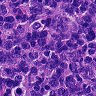
Metastatic tissue present: no